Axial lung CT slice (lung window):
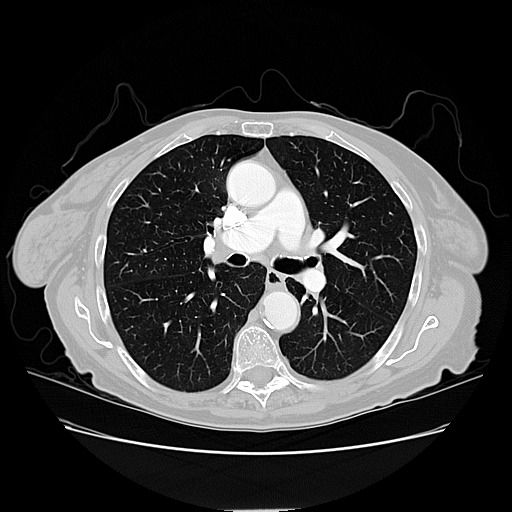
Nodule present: no